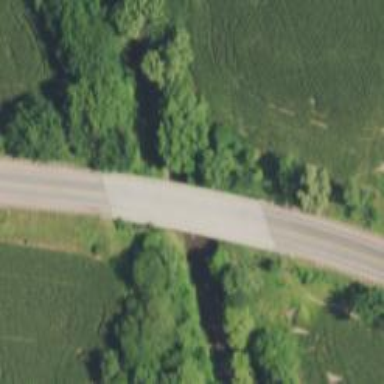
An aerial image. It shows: Tertiary road with bridge.